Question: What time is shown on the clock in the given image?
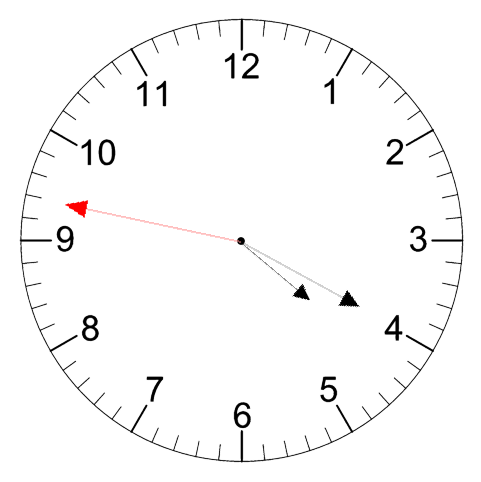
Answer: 04:19:47